一年级 · 算术
空.

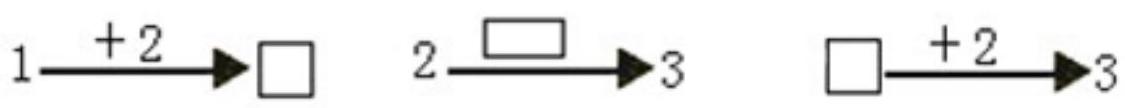
答案: 3,+1,1$